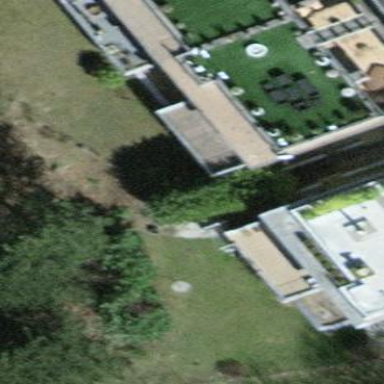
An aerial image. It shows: Semidetached house with flat roof.